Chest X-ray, AP view. Patient: 57 years old, sex F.
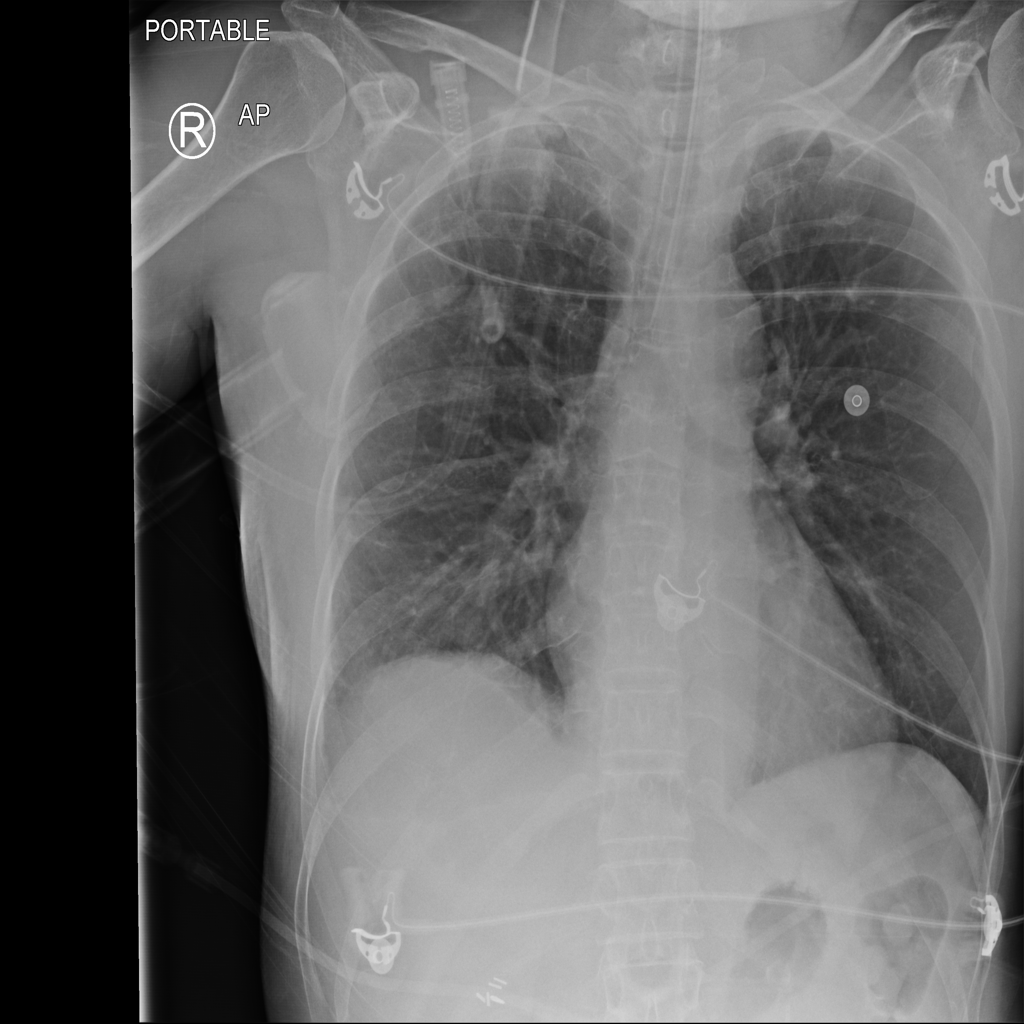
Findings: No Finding